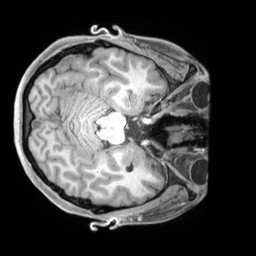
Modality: T1w
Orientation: axial
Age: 21
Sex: female
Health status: ill
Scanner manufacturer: siemens
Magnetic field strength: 3 T
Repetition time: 2.2 s
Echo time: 0.00218 s